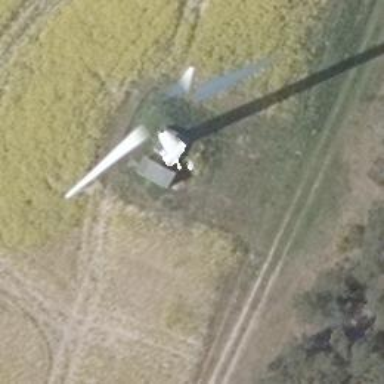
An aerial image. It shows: Wind power generator.